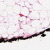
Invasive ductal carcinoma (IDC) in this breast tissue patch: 0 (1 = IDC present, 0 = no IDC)